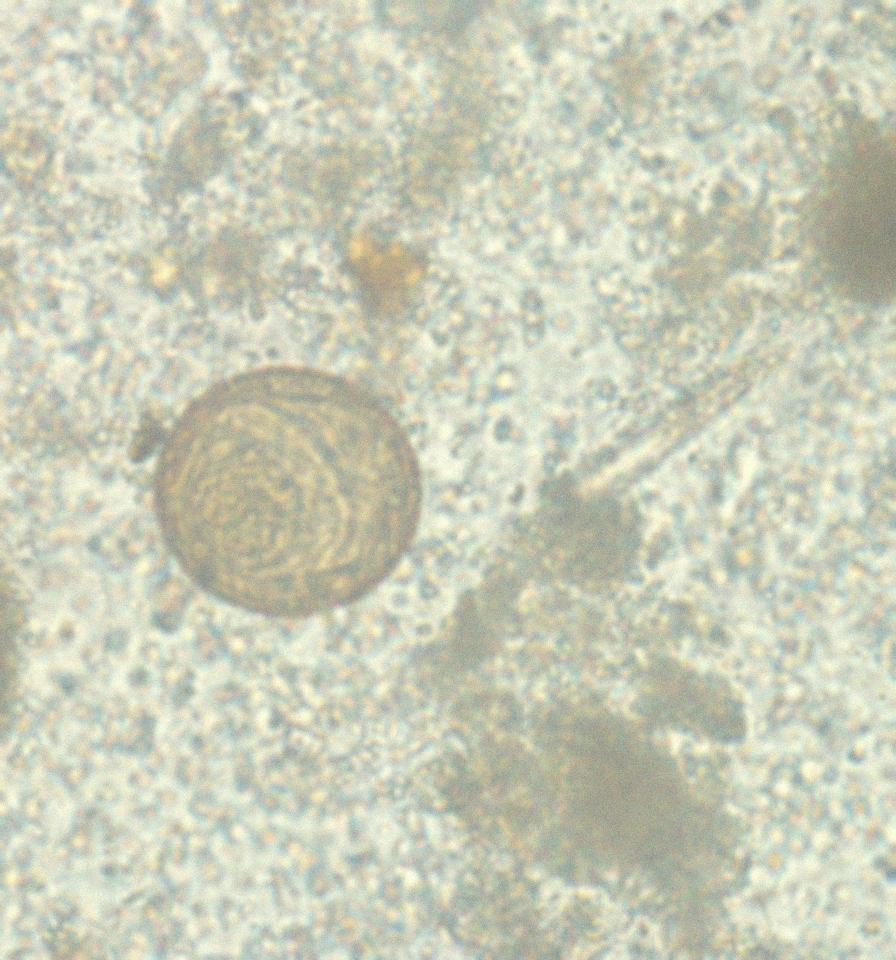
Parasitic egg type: Hymenolepis diminuta